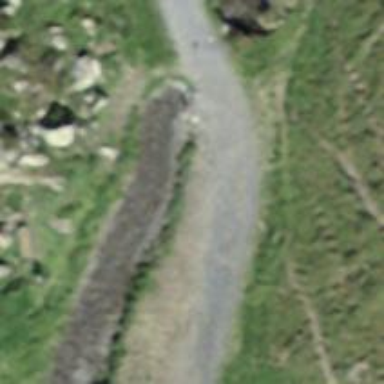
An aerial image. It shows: Gravel track on bridge with grade3 track type.